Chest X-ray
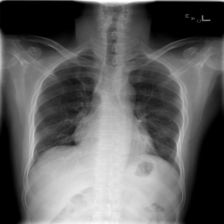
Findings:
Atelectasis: negative
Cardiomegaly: positive
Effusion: positive
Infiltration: negative
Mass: negative
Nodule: negative
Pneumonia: negative
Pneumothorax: negative
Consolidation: negative
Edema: negative
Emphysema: negative
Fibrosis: negative
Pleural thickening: negative
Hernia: negative